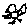
Label: bird